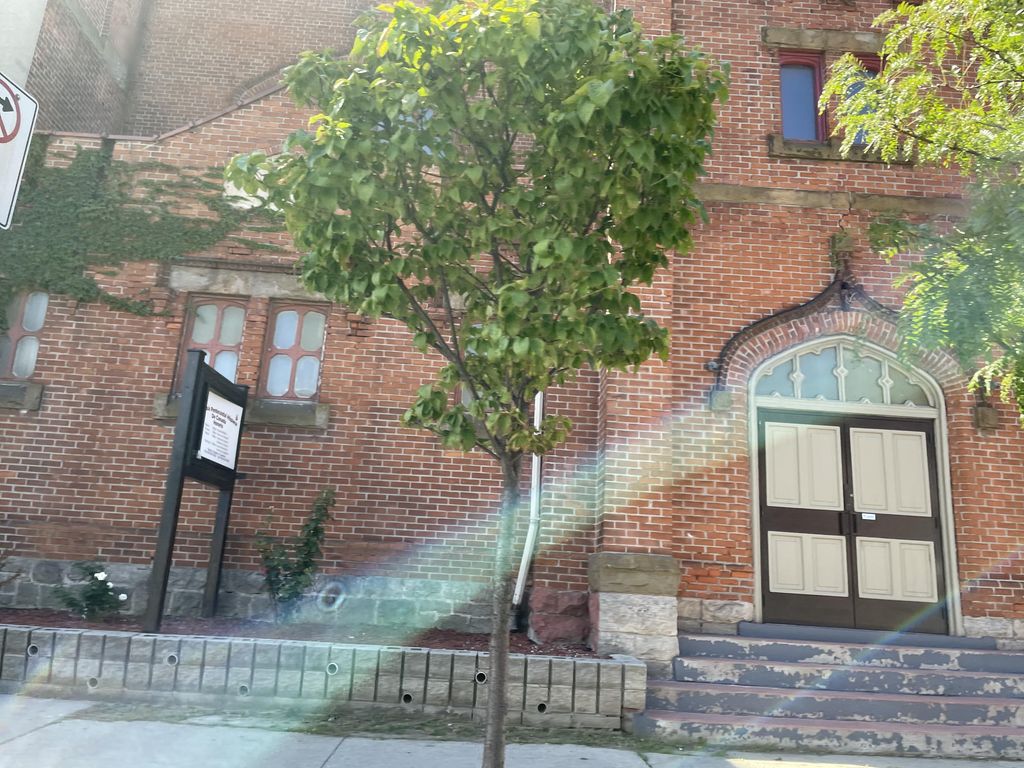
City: hamilton